Question: Plotting the function:
(x1 - 3)^2 + (x2 - 2)^2
With constraints:
- - -
The equation can also be found <URL>.
I am trying to solve this graphically using matplotlib

but ended up with the above graph using the code below (<URL> which is missing the first condition.
'''
import matplotlib.pyplot as plt
from numpy import arange
from pylab import meshgrid
# function to be plotted
def z_func(a, b):
return (a - 3) * (a - 3) + (b - 2) * (b - 2)
x1 = arange(15.0, 0, -0.1) # x1 >= 0 according to given conditions
x2 = arange(-15.0, 1, 0.1) # x2 <= 1 according to given conditions
X1,X2 = meshgrid(x1, x2)
Z = z_func(X1, X2)
fig = plt.figure()
ax = fig.gca(projection='3d')
surf = ax.plot_surface(X1, X2, Z, rstride=1, cstride=1, cmap=cm.RdBu,linewidth=0, antialiased=False)
ax.zaxis.set_major_locator(LinearLocator(10))
ax.zaxis.set_major_formatter(FormatStrFormatter('%.02f'))
ax.set_xlabel('x-axis')
ax.set_ylabel('y-axis')
ax.set_zlabel('z-axis')
ax.view_init(elev=25, azim=-120)
fig.colorbar(surf, shrink=0.5, aspect=5)
plt.show()
'''
in which way shall the above code be altered in order to also take the first condition into account?
thanks
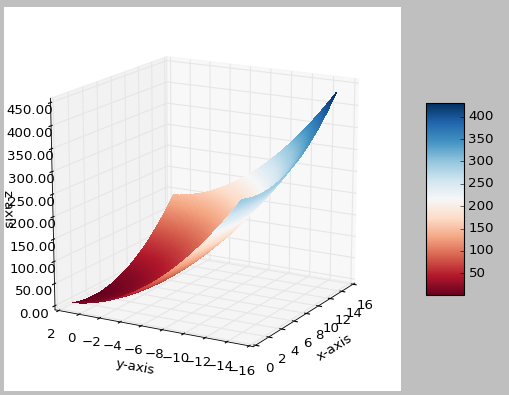
Answer: You can filter the array to plot and set all values outside the condition to 'nan':
'''
Z[X1**2 - X2 - 3 > 0] = np.nan
'''
<URL>
'''
import matplotlib.pyplot as plt
from mpl_toolkits.mplot3d.axes3d import Axes3D
import numpy as np
from pylab import meshgrid
# function to be plotted
def z_func(a, b):
return (a - 3) * (a - 3) + (b - 2) * (b - 2)
x1 = np.arange(15.0, 0, -0.1) # x1 >= 0 according to given conditions
x2 = np.arange(-15.0, 1, 0.1) # x2 <= 1 according to given conditions
X1,X2 = meshgrid(x1, x2)
Z = z_func(X1, X2)
# set all values outside condition to nan
Z[X1**2 - X2 - 3 > 0] = np.nan
fig = plt.figure()
ax = fig.gca(projection='3d')
surf = ax.plot_surface(X1, X2, Z, rstride=1, cstride=1,vmin=0, vmax=np.nanmax(Z),
cmap=plt.cm.RdBu,linewidth=0, antialiased=False)
ax.set_xlabel('x-axis')
ax.set_ylabel('y-axis')
ax.set_zlabel('z-axis')
ax.view_init(elev=25, azim=-120)
ax.set_ylim(0,4)
fig.colorbar(surf, shrink=0.5, aspect=5)
plt.show()
'''